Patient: sex F, age 33
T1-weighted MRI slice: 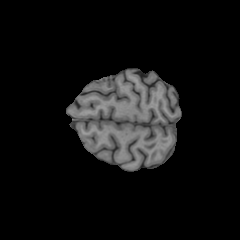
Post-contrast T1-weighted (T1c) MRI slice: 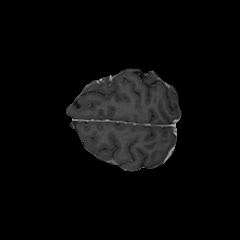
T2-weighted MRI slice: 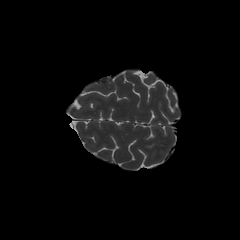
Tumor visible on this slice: no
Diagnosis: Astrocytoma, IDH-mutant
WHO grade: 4